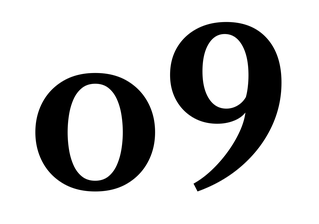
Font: LibreCaslonText_SemiBold